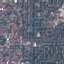
Label: Residential